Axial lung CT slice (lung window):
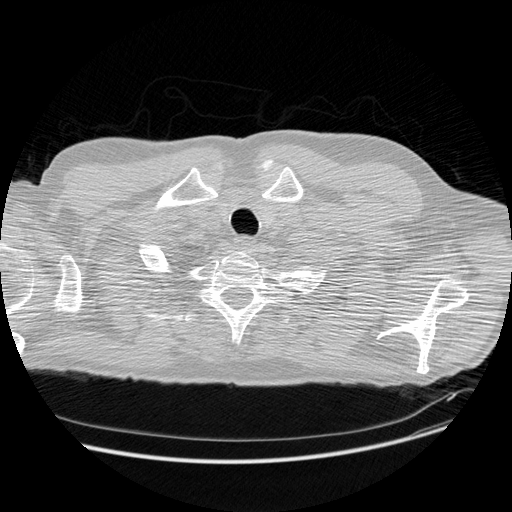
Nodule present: no